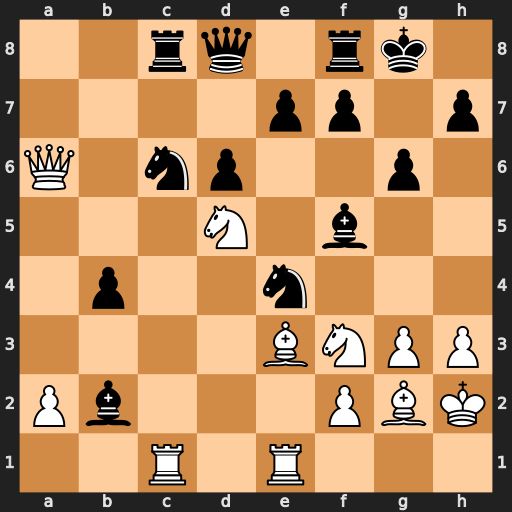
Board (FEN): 2rq1rk1/4pp1p/Q1np2p1/3N1b2/1p2n3/4BNPP/Pb3PBK/2R1R3
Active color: w
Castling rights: -
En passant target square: -
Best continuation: Rxc6 Rxc6 Qxc6